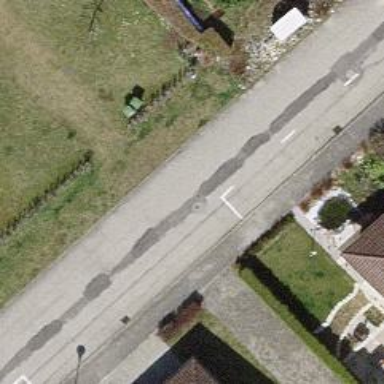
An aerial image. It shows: Residential road with lane markings.